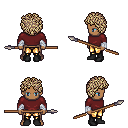
a pixel art fantasy rpg character, male body template, human, dark skin, maroon long-sleeve shirt, gold greaves, white blonde curly afro hairstyle, white cloth bandages, black shoes, spear, four views (front, back, left, right), 2x2 character sprite sheet, small pixel art, hard edges, no anti-aliasing